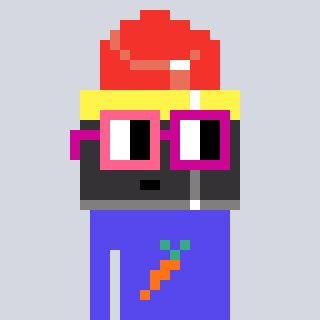
a pixel art character with square pink and red glasses, a lipstick-shaped head and a computerblue-colored body on a cool background